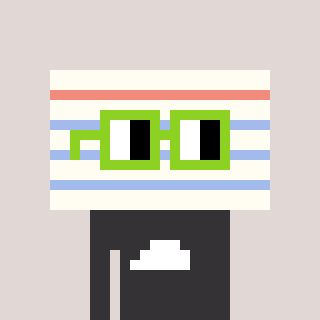
a pixel art character with square light green glasses, a empty notebook page-shaped head and a grayscale-colored body on a warm background